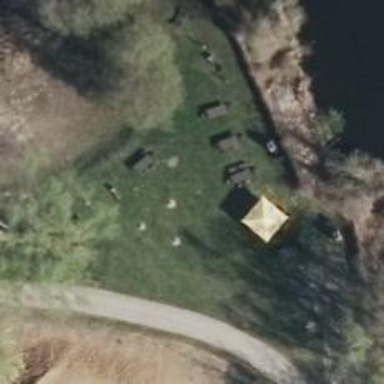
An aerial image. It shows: Picnic site popular for tourists.